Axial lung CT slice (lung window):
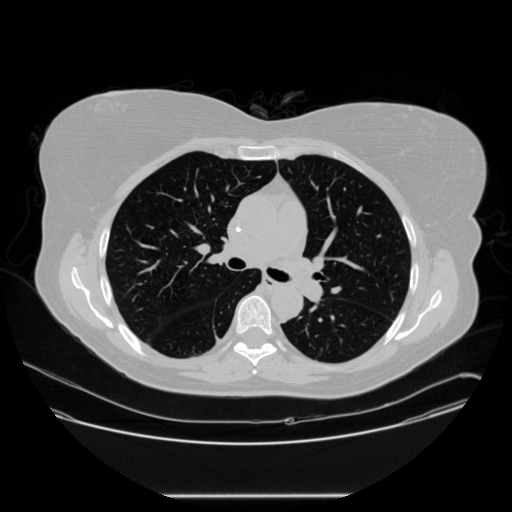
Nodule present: no